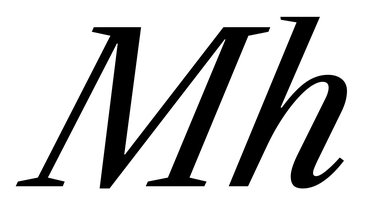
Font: LibreCaslonText-Italic_Italic